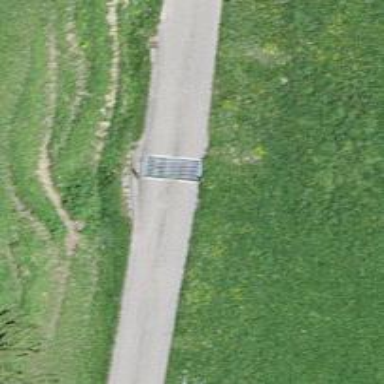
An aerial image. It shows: Cattle grid.